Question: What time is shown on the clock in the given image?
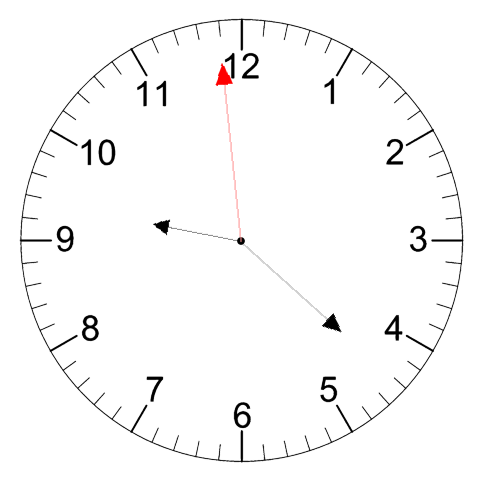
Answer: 09:21:59